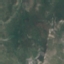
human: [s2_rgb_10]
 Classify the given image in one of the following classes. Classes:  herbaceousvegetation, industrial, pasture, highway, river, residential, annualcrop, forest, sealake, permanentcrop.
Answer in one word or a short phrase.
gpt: HerbaceousVegetation